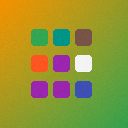
Screen state: on